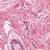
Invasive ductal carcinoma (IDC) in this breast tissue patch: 0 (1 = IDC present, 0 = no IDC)